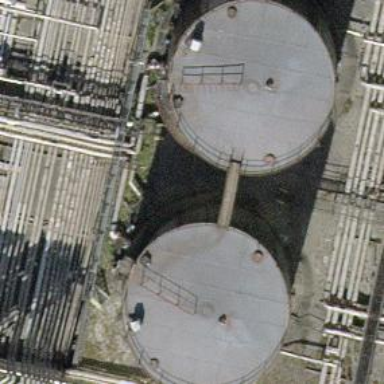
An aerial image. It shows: Industrial building with storage tank.